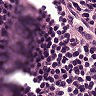
Metastatic tissue present: no